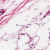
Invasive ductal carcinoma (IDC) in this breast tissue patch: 0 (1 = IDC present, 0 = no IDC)